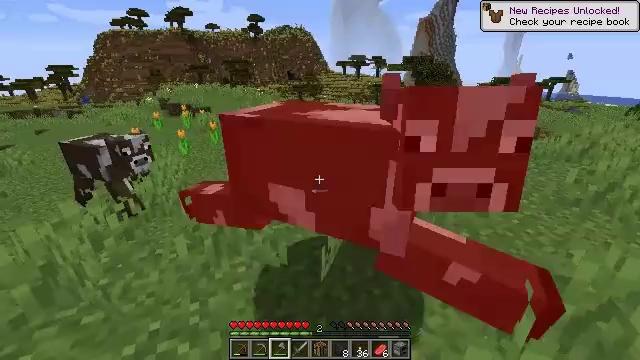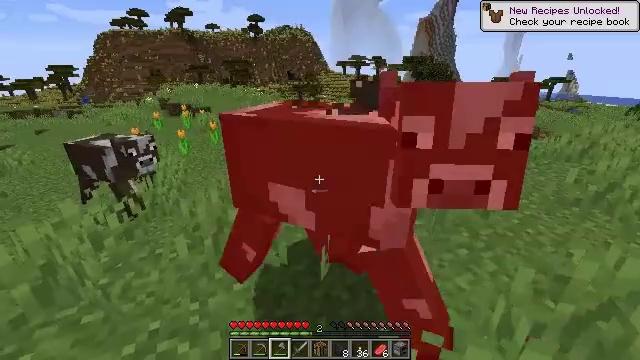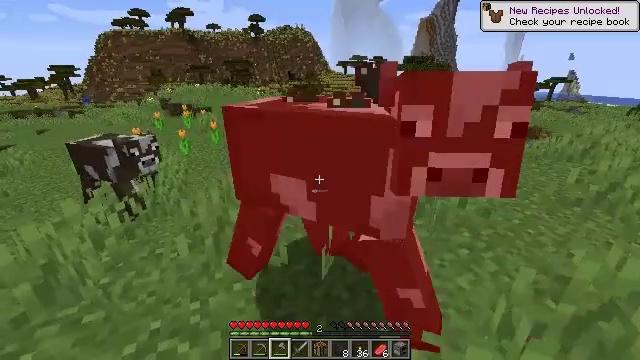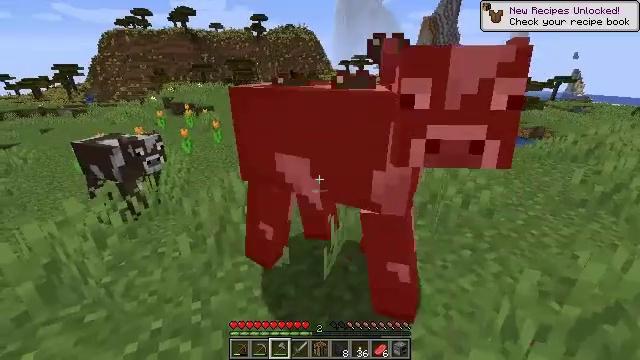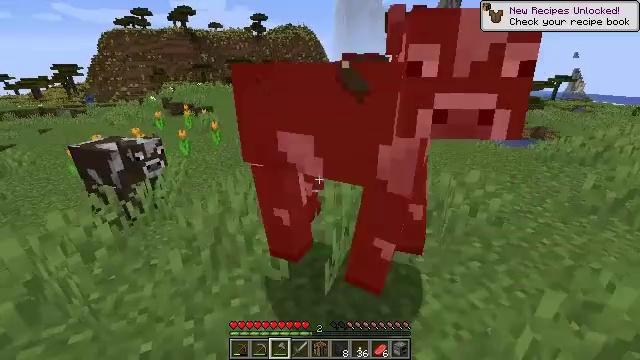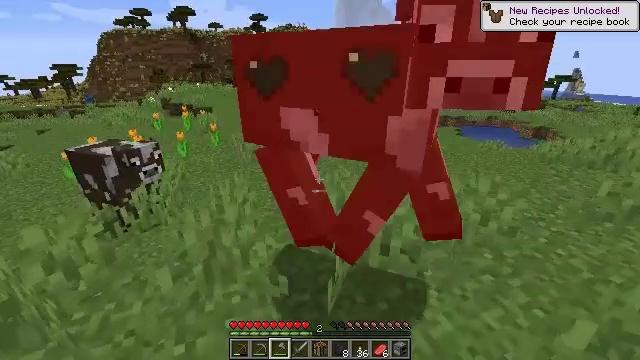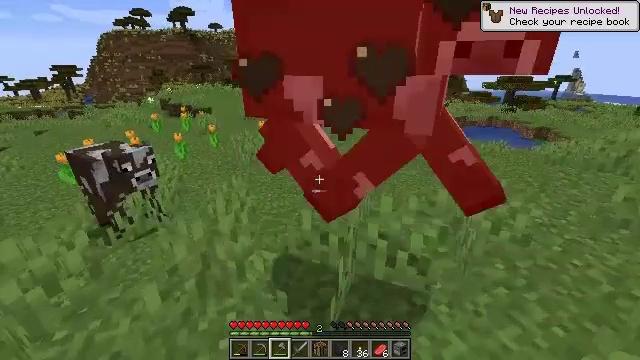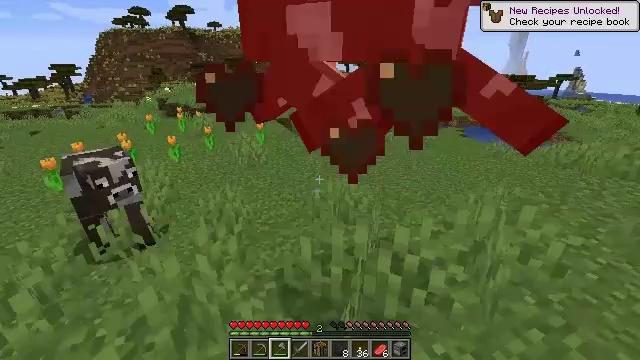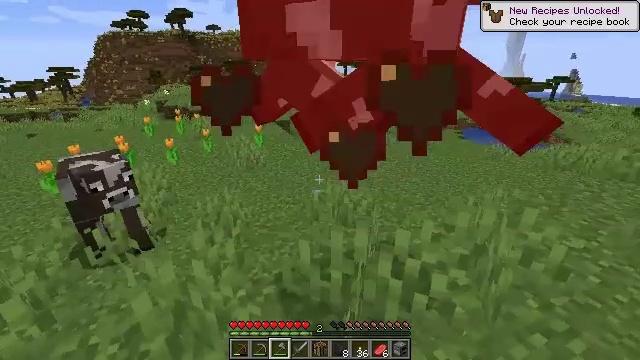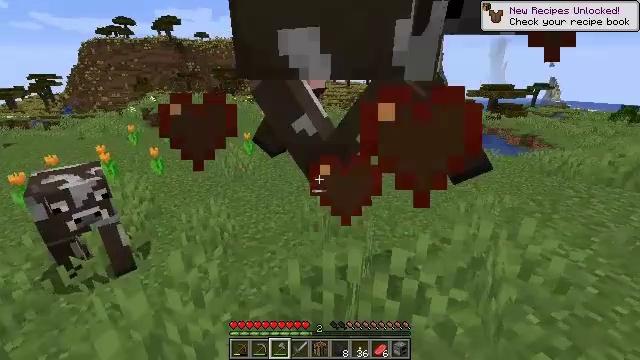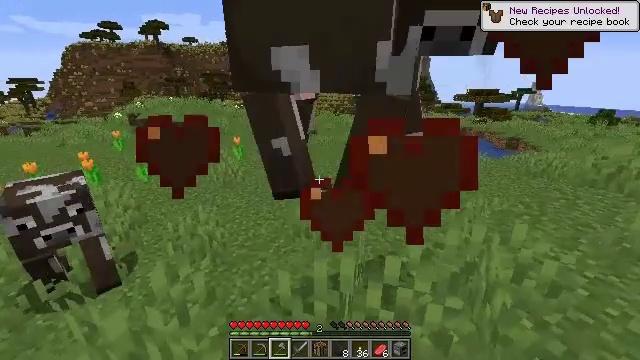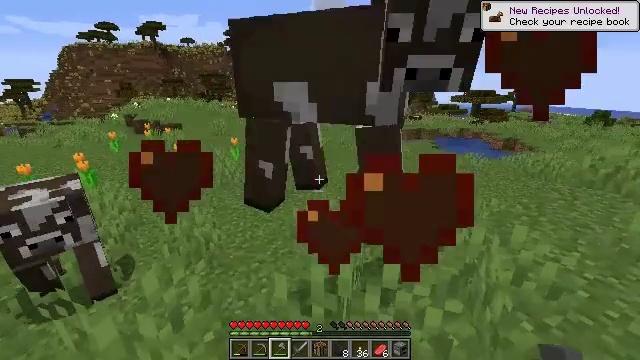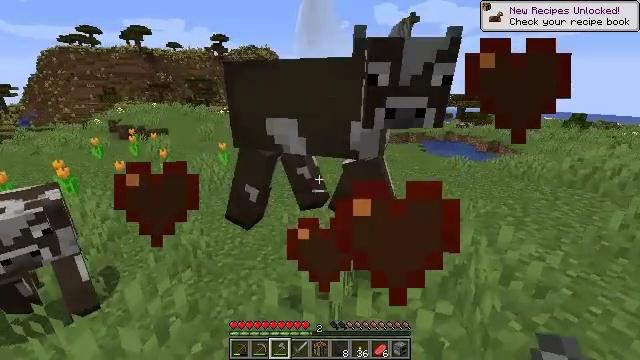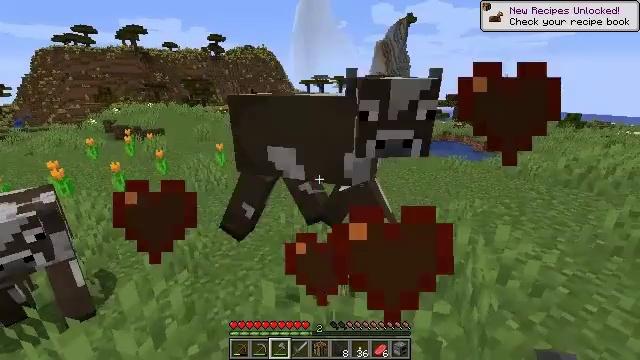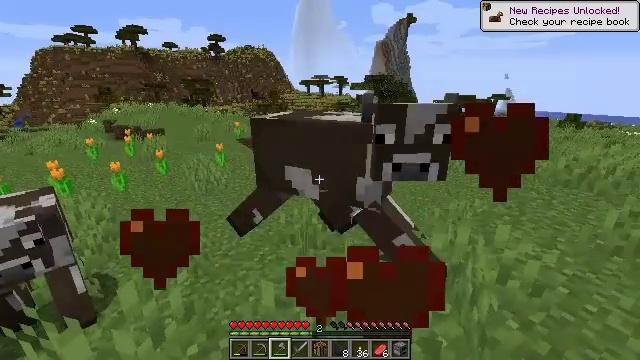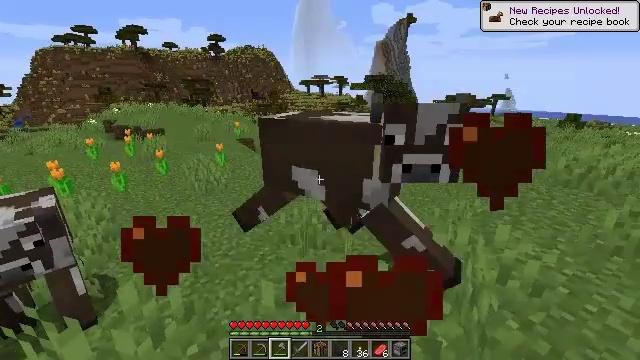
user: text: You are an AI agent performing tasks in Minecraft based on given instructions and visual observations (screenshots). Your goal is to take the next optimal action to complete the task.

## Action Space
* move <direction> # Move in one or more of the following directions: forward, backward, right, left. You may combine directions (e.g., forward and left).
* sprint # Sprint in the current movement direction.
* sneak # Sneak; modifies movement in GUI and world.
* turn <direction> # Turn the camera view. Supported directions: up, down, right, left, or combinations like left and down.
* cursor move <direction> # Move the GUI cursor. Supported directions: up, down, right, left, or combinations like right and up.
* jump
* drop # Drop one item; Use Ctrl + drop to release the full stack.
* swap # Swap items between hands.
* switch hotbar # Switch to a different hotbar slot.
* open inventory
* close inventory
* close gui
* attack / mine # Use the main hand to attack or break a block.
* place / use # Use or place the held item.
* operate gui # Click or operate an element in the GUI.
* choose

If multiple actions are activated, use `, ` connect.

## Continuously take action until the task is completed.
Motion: motion action
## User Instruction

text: Hunt a cow.
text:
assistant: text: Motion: no_op
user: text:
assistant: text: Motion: no_op
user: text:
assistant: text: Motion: move forward
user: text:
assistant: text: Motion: move forward
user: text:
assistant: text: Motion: move forward
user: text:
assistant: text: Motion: move forward
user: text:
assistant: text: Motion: move forward
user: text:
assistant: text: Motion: no_op
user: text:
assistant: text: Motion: turn right and up
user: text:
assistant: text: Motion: turn right
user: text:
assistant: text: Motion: no_op
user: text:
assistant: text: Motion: turn right
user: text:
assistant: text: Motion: attack / mine
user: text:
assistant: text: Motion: attack / mine
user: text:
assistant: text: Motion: attack / mine
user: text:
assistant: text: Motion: no_op
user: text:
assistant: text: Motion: no_op
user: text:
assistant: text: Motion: no_op
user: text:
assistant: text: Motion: no_op